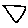
Label: triangle